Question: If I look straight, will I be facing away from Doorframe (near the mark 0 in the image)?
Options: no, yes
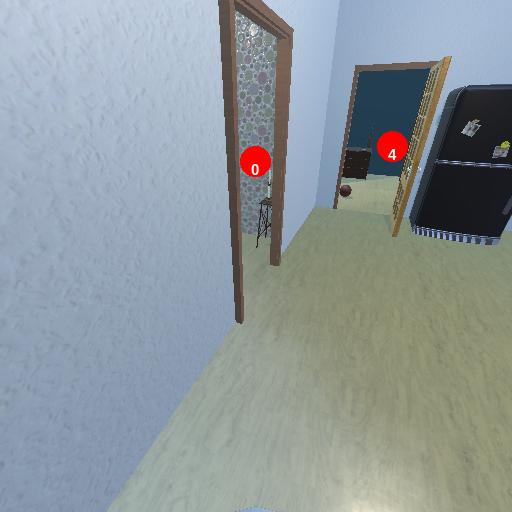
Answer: no